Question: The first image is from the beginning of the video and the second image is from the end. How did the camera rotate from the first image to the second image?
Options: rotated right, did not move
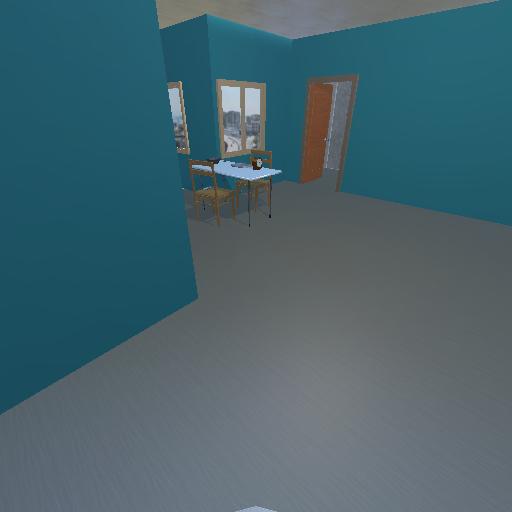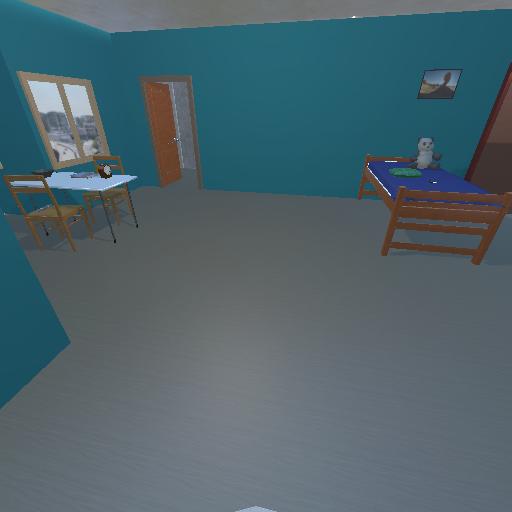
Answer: rotated right